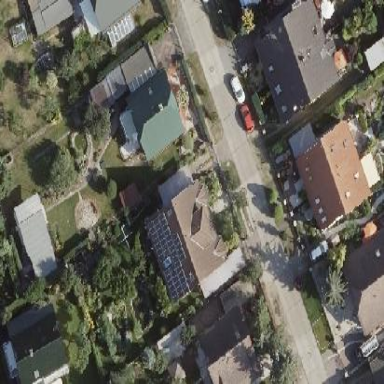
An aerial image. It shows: Semidetached house with gabled roof.